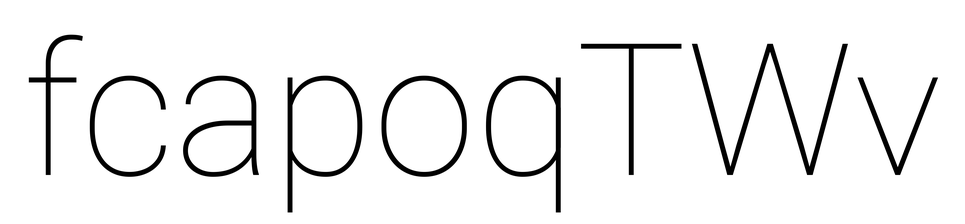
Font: Roboto_Thin